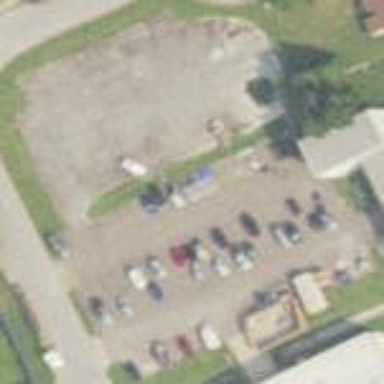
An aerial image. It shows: Parking area with surface.